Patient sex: F
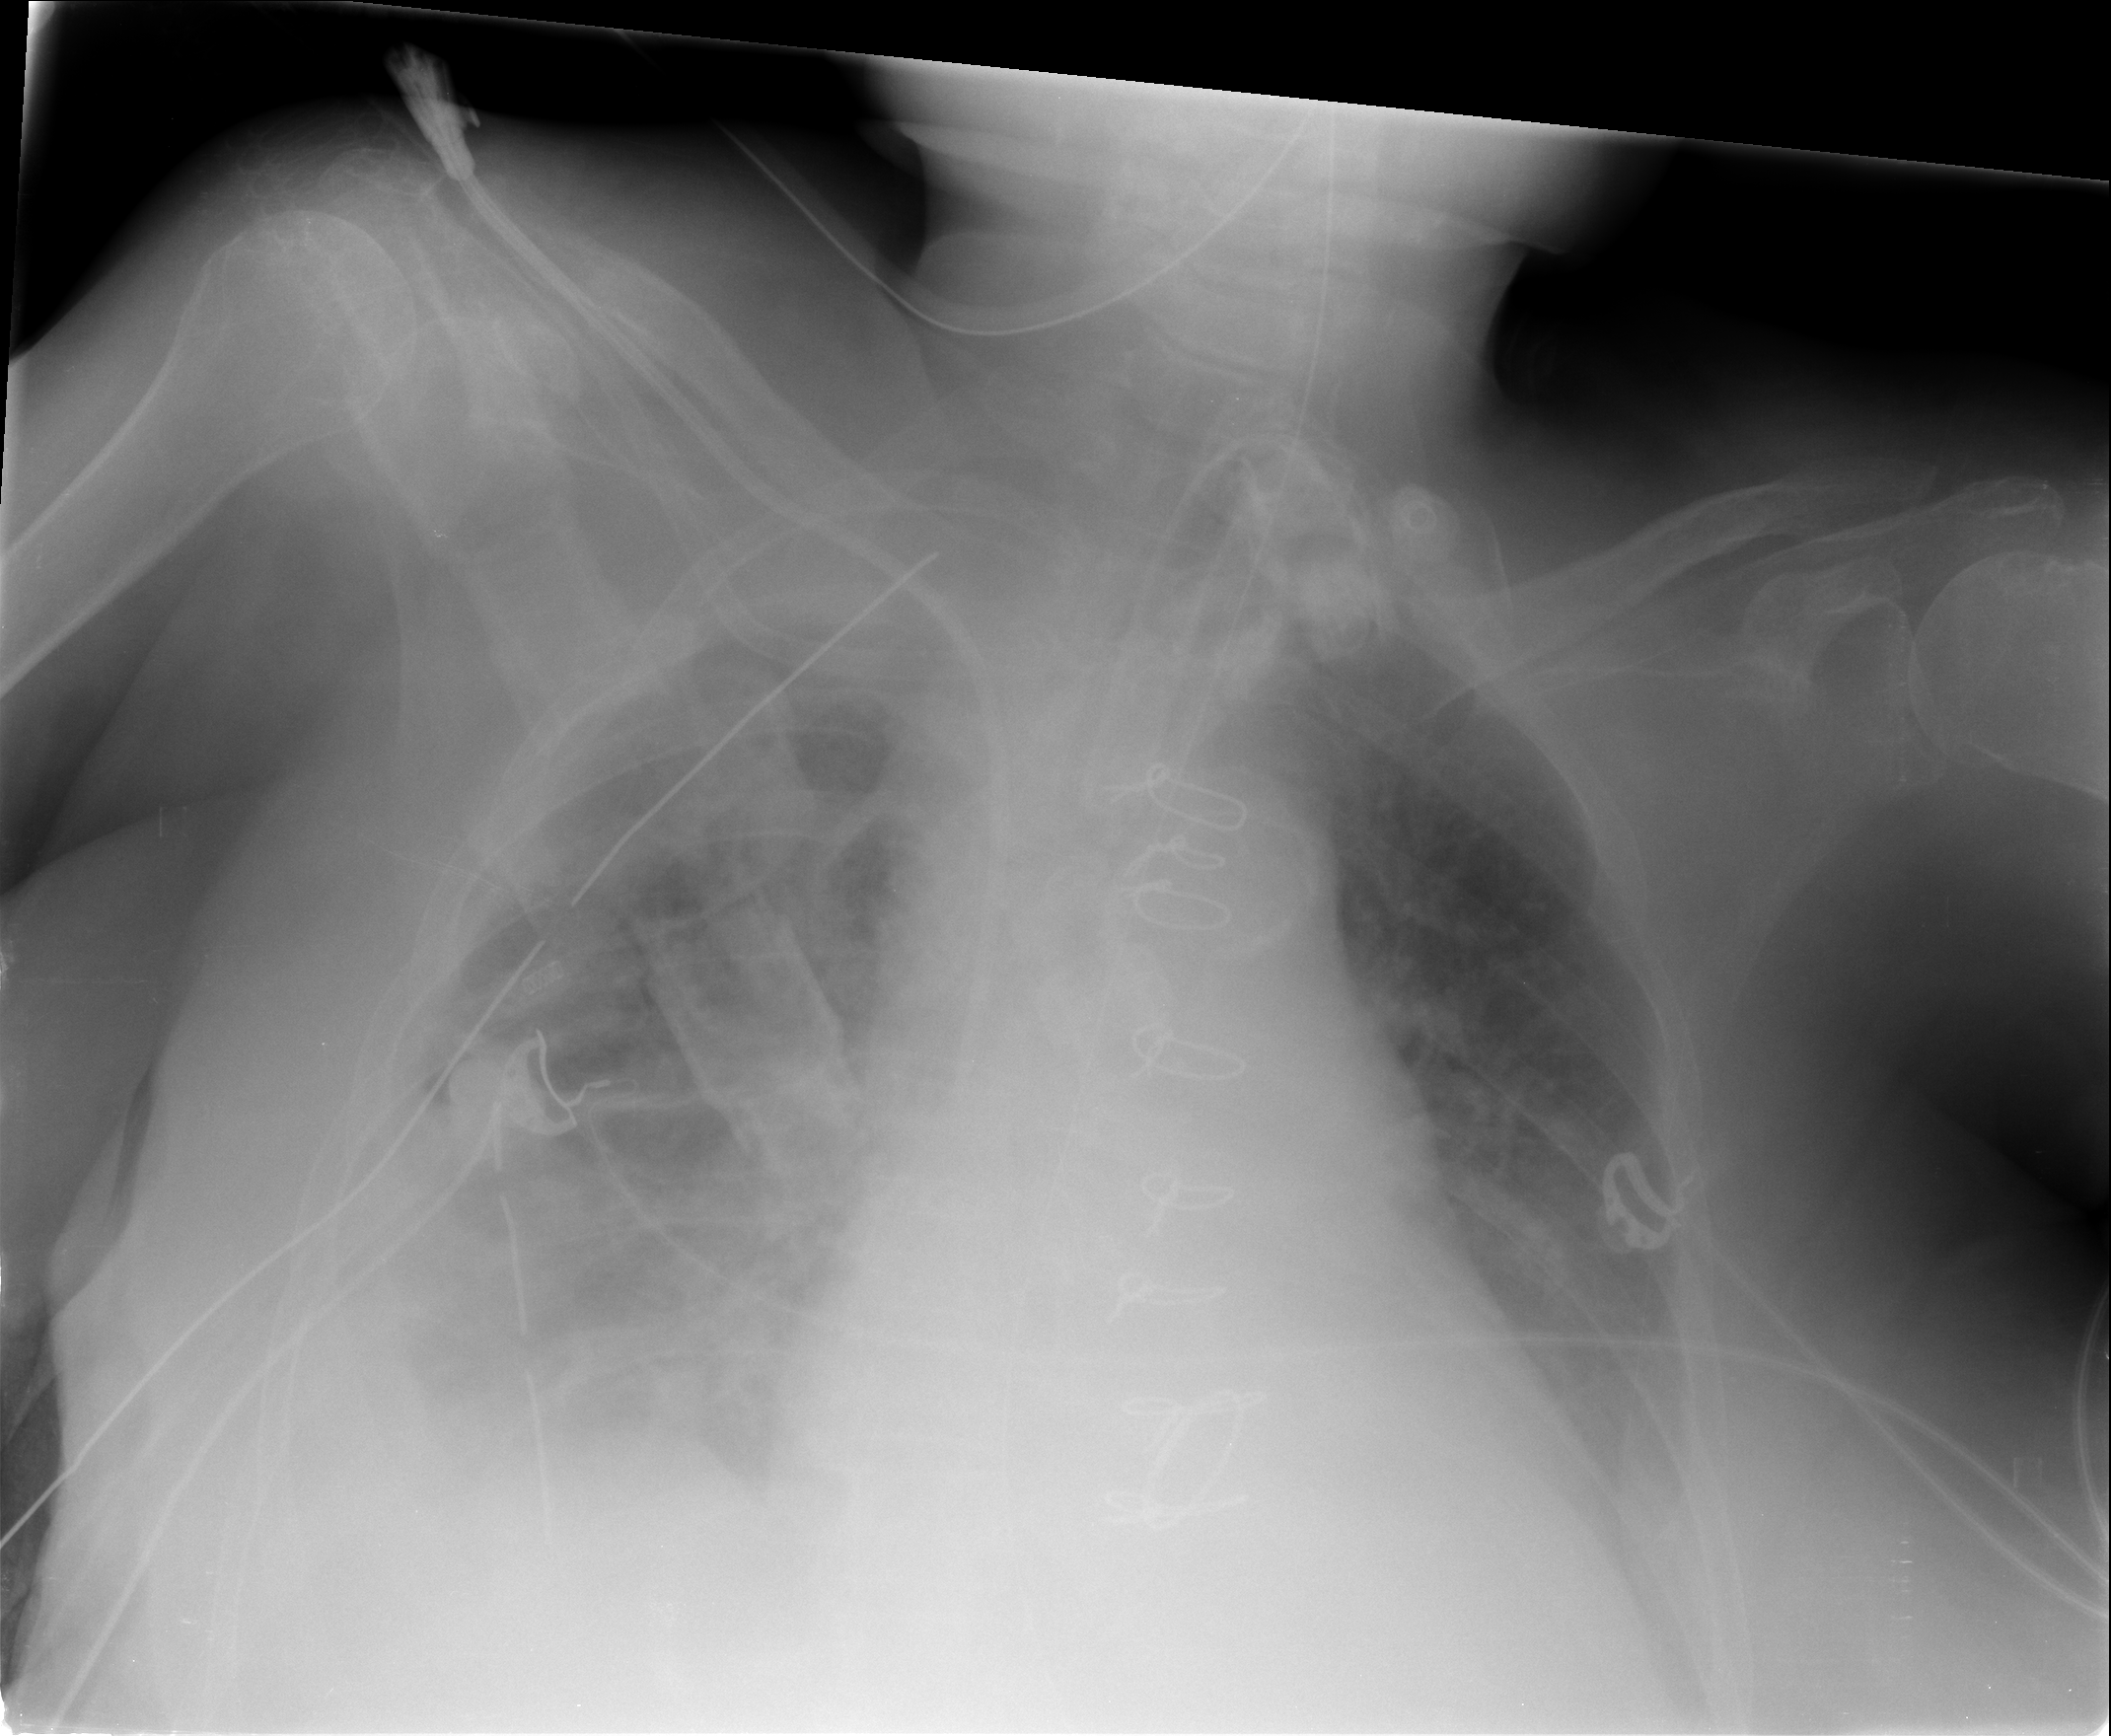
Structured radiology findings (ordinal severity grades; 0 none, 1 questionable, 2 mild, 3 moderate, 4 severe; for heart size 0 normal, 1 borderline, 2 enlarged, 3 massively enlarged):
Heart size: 1
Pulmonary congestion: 0
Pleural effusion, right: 2
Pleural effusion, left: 2
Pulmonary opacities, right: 2
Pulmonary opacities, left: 0
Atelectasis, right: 3
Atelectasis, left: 2